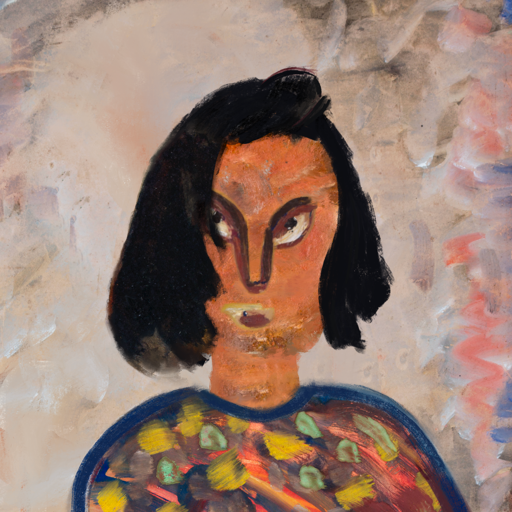
Background: Roy_Bahadur, Head And Neck Front: Boggyland, Face Front: After_Raid, Bust: Mother_And_Son_Mother, Hair Front: Mosgoul, Head Accessory: Blank, Second Necklace: Blank, Necklace: Blank, Baby: Blank